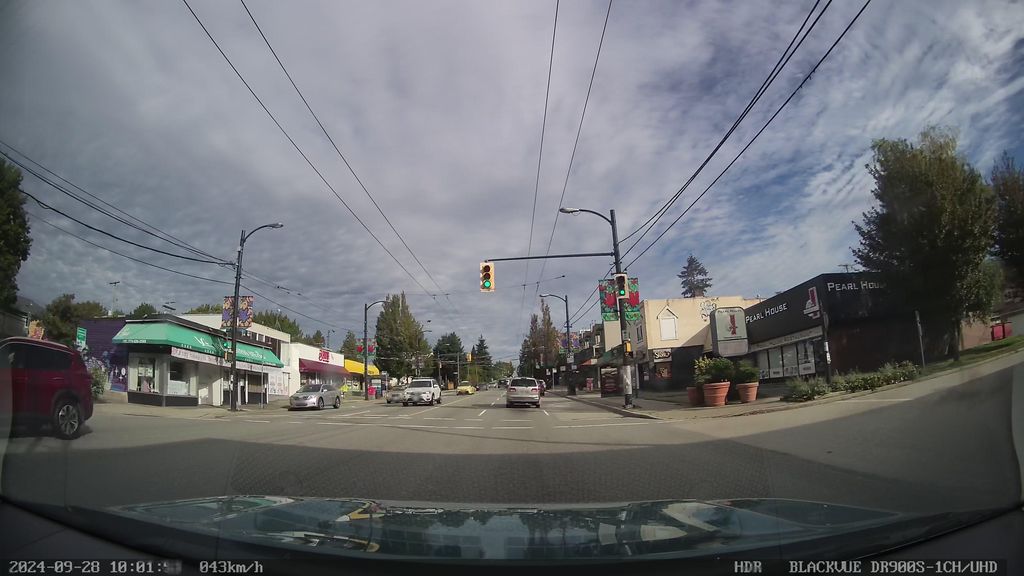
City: vancouver